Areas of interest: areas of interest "Wuyue Plaza (Cixi Store)"
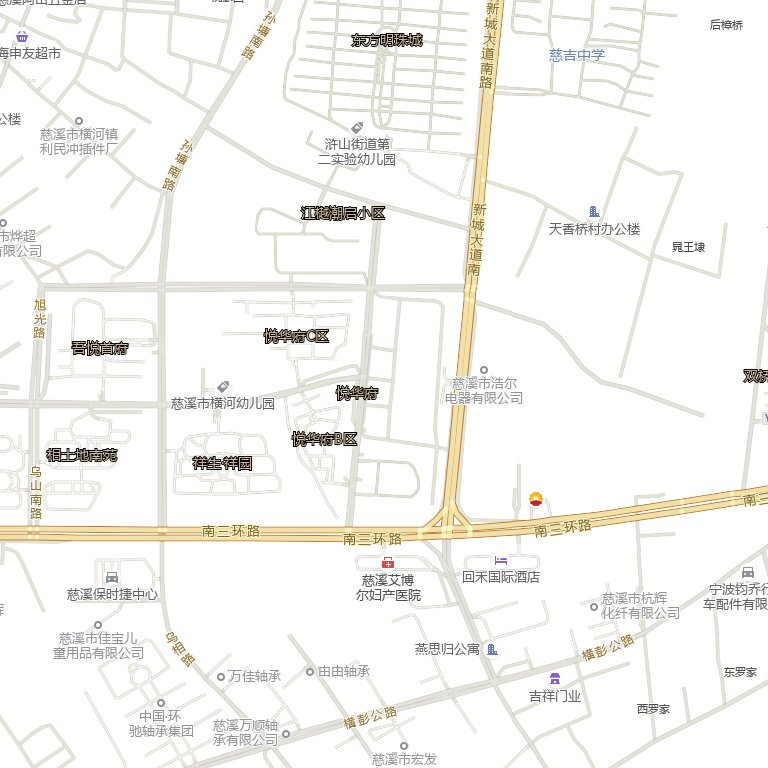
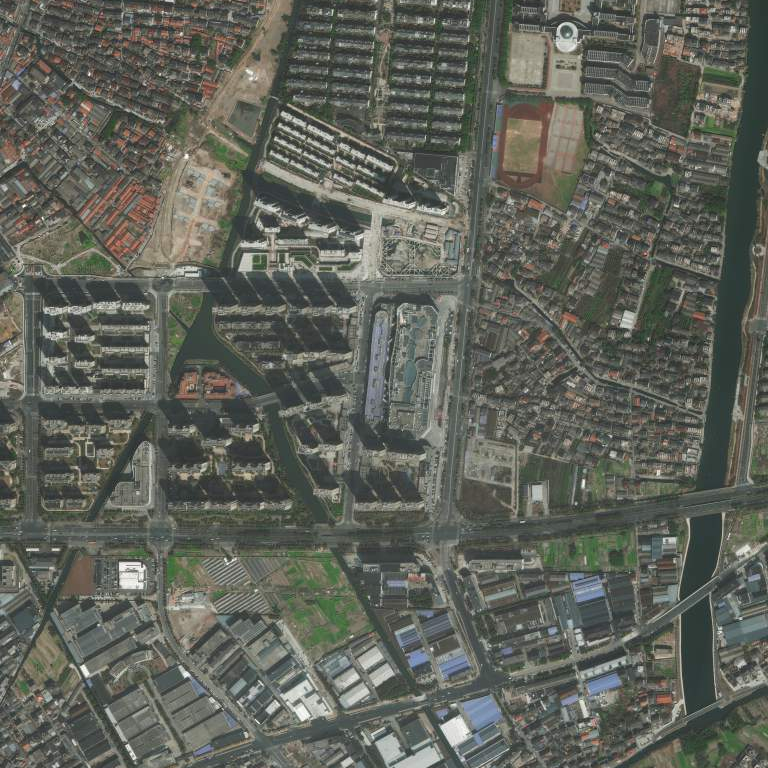